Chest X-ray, PA view. Patient: 49 years old, sex M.
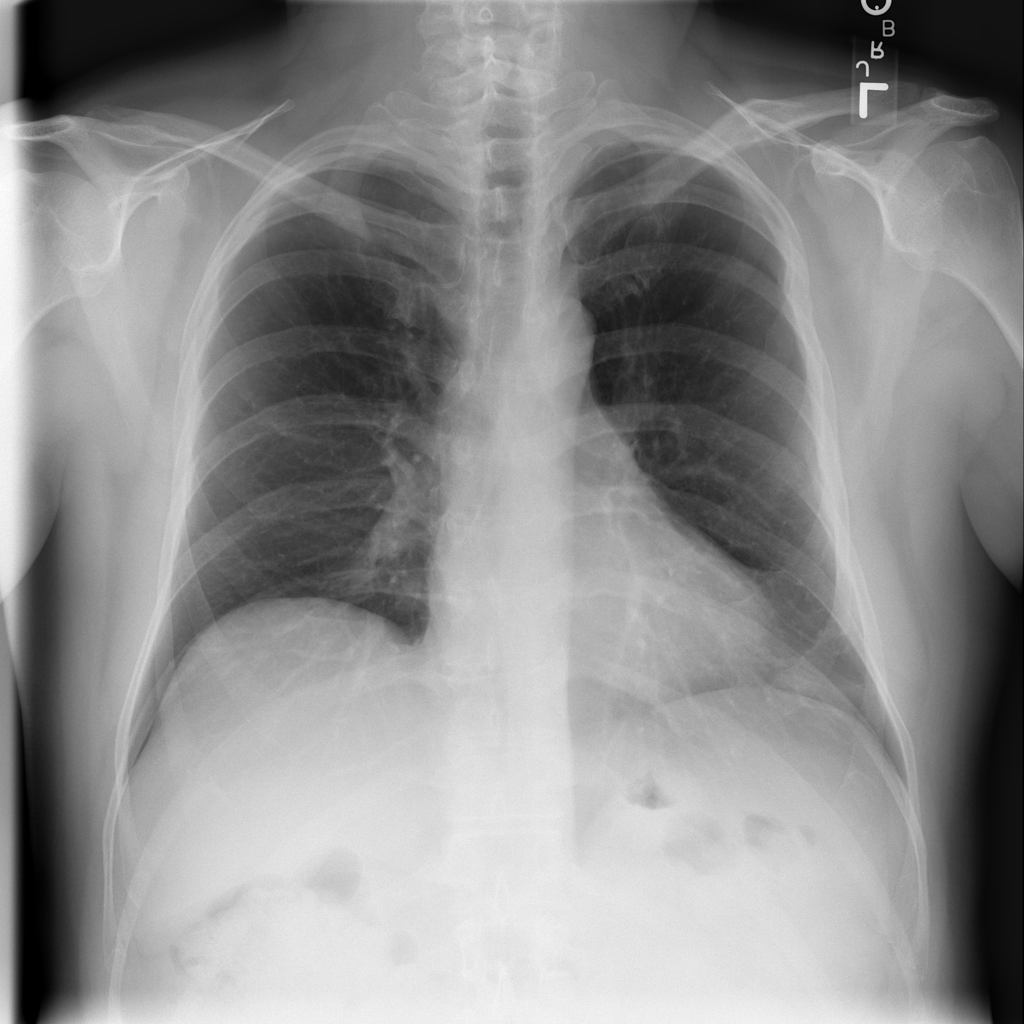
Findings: No Finding